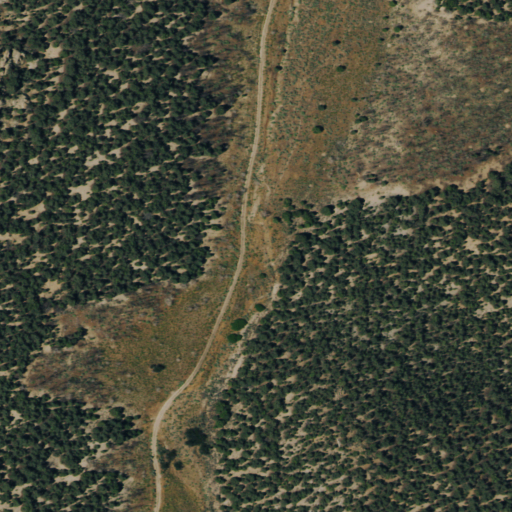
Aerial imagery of valley in Nevada named Rock Springs containing evergreen forest, deciduous forest, and shrub